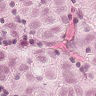
Metastatic tissue present: yes